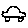
Label: car